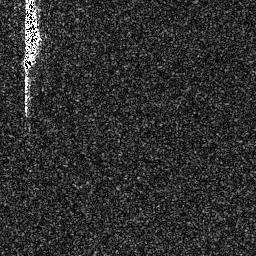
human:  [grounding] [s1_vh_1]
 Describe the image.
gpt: In the satellite image, there is  <ref>1 medium ship </ref> <box>[[7, 0, 16, 28, 0]]</box> located at top left.